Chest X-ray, PA view. Patient: 51 years old, sex M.
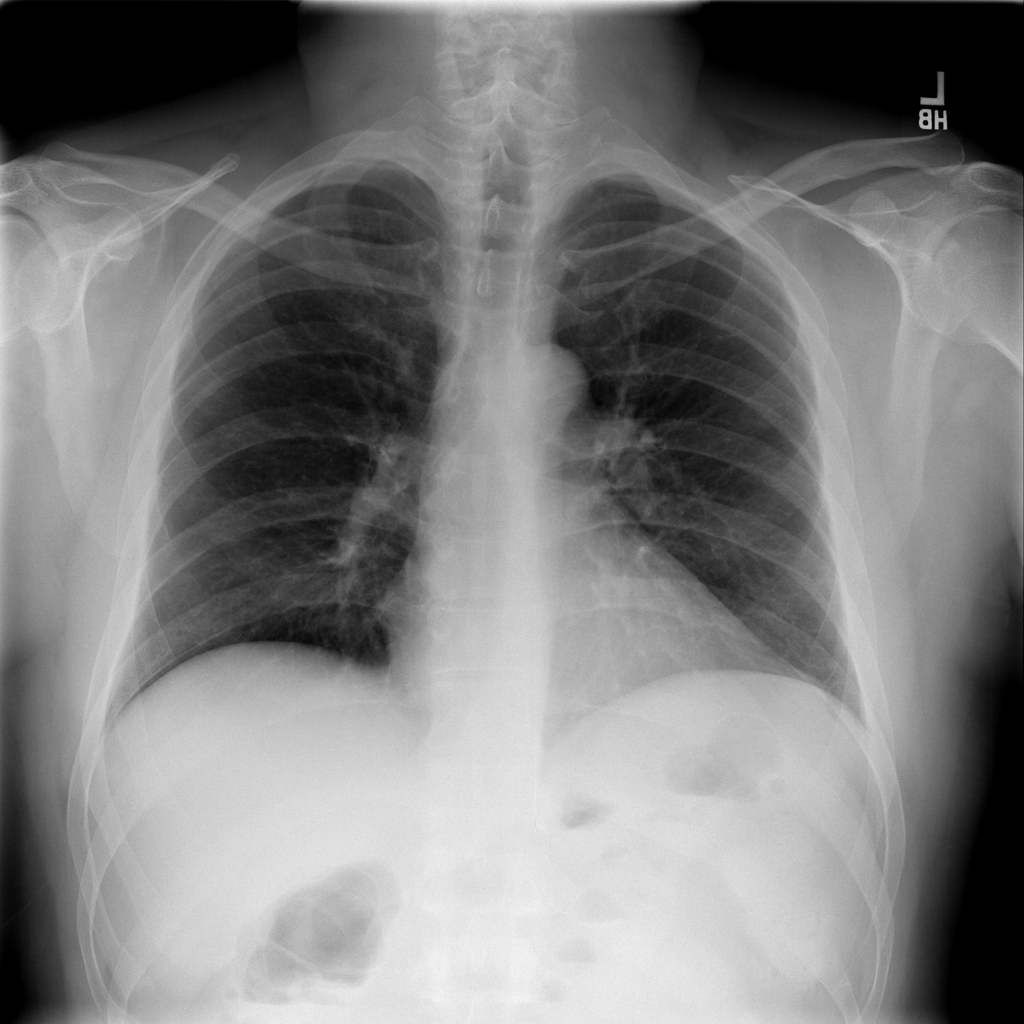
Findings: No Finding